Field crop: maize
Growth stage: 2
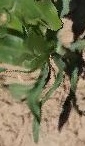
Species: maize